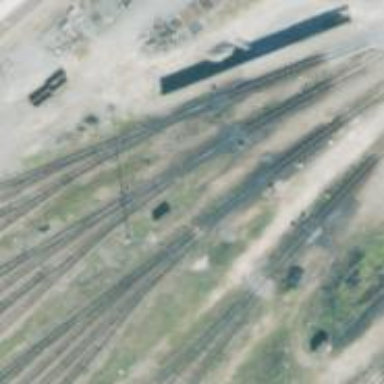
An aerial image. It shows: Railway yard in service.